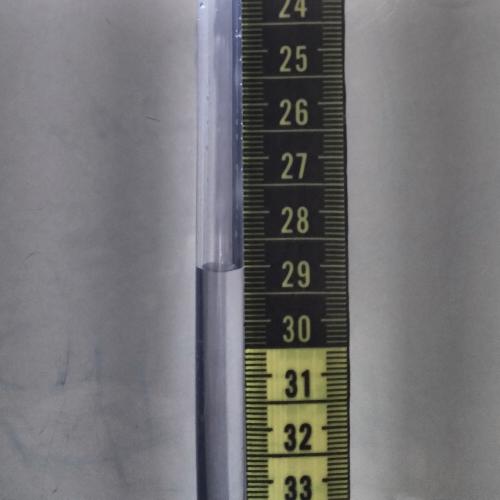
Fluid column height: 29.0 cm